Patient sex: M
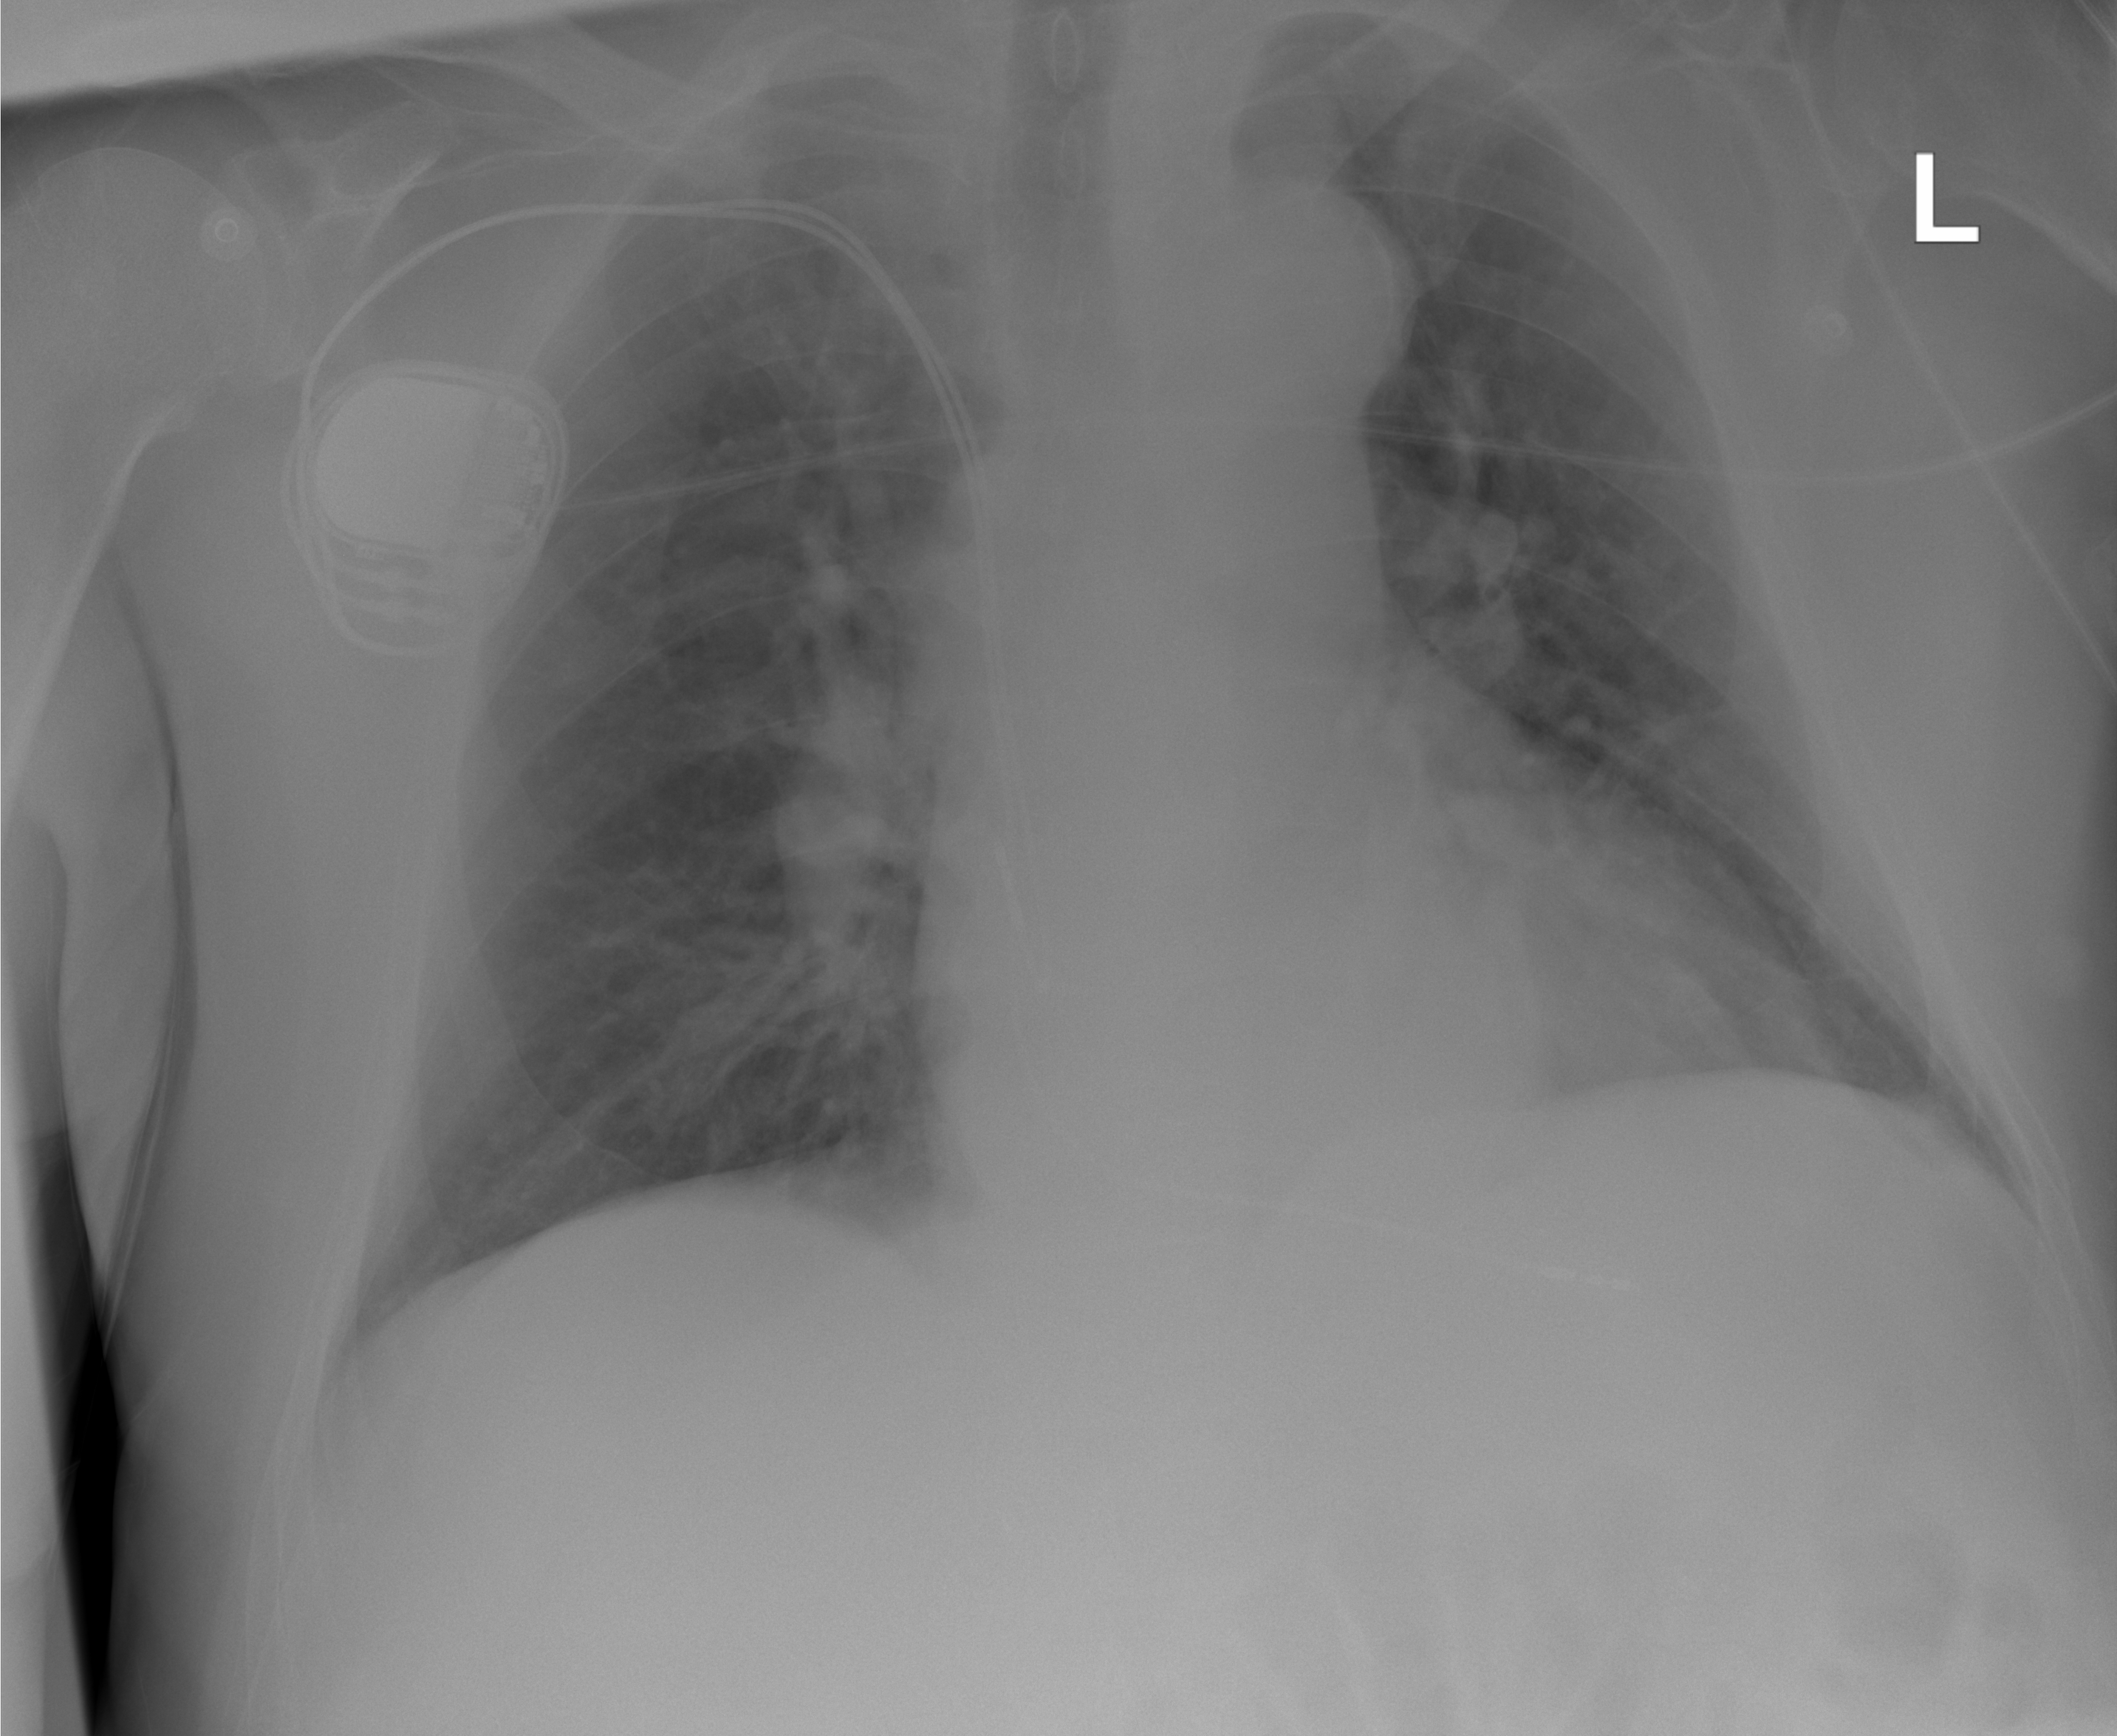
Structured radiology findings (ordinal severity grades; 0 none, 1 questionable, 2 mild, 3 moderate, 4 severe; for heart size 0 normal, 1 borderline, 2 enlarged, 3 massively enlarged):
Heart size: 2
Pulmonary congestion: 1
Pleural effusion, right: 0
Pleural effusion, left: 0
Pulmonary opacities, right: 0
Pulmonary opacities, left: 0
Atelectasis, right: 0
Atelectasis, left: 2